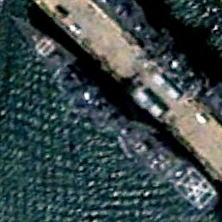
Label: cruiser